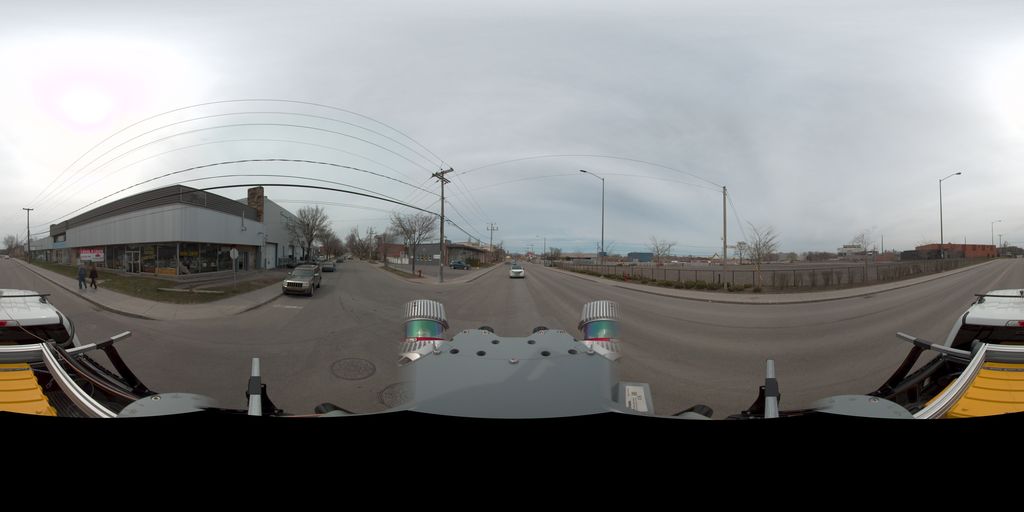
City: quebec_city